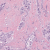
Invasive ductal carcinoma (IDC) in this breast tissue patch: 1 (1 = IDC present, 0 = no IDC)